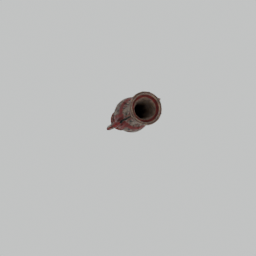
Label: decoration